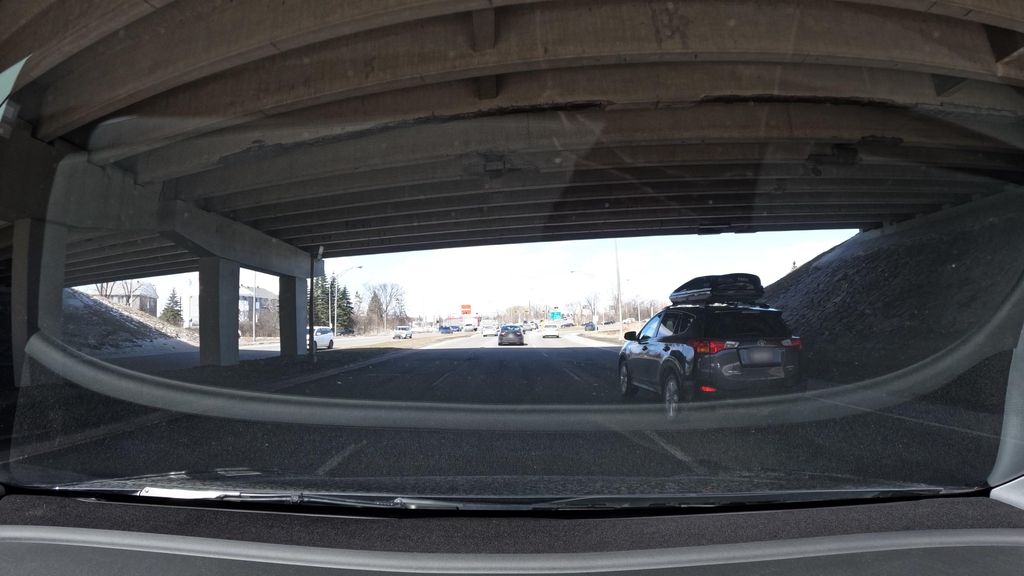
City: montreal